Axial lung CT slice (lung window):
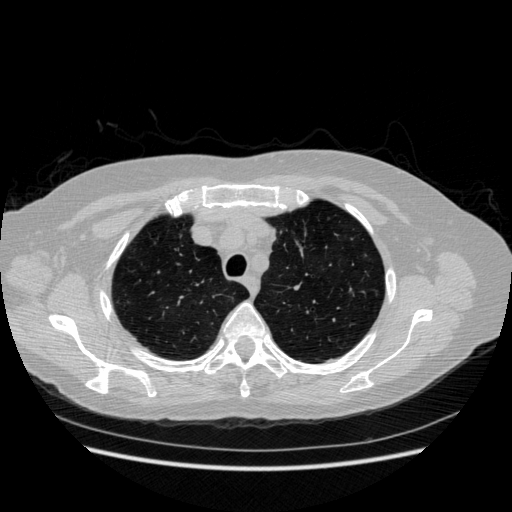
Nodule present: no